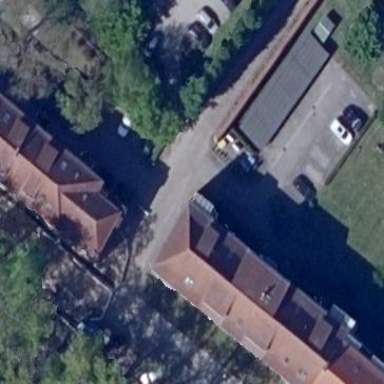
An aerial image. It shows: Parking area with concrete surface.